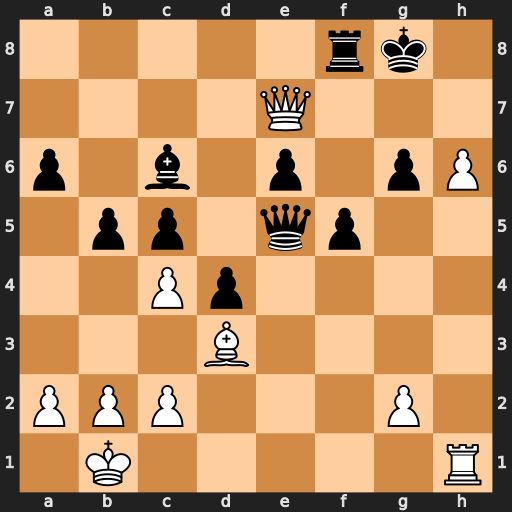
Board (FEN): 5rk1/4Q3/p1b1p1pP/1pp1qp2/2Pp4/3B4/PPP3P1/1K5R
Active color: w
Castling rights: -
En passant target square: -
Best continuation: h7+ Kh8 Qxf8#